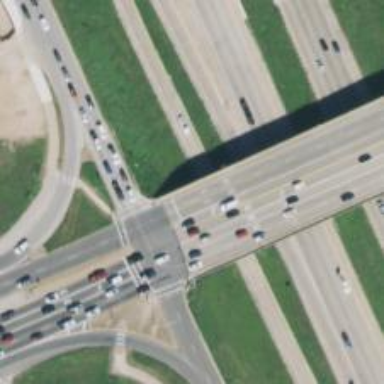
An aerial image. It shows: Expressway with asphalt surface classified as trunk highway.